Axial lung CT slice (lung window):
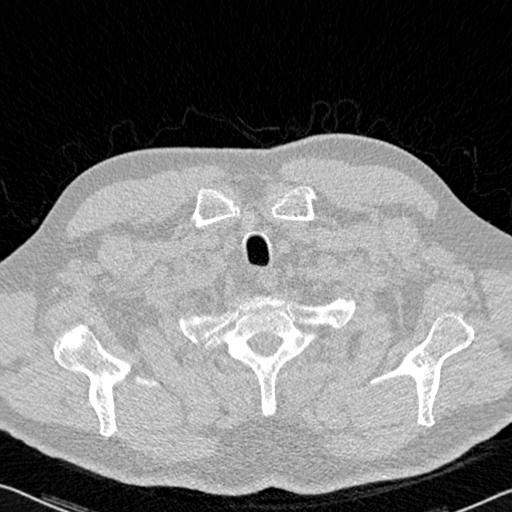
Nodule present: no